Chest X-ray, AP view. Patient: 64 years old, sex M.
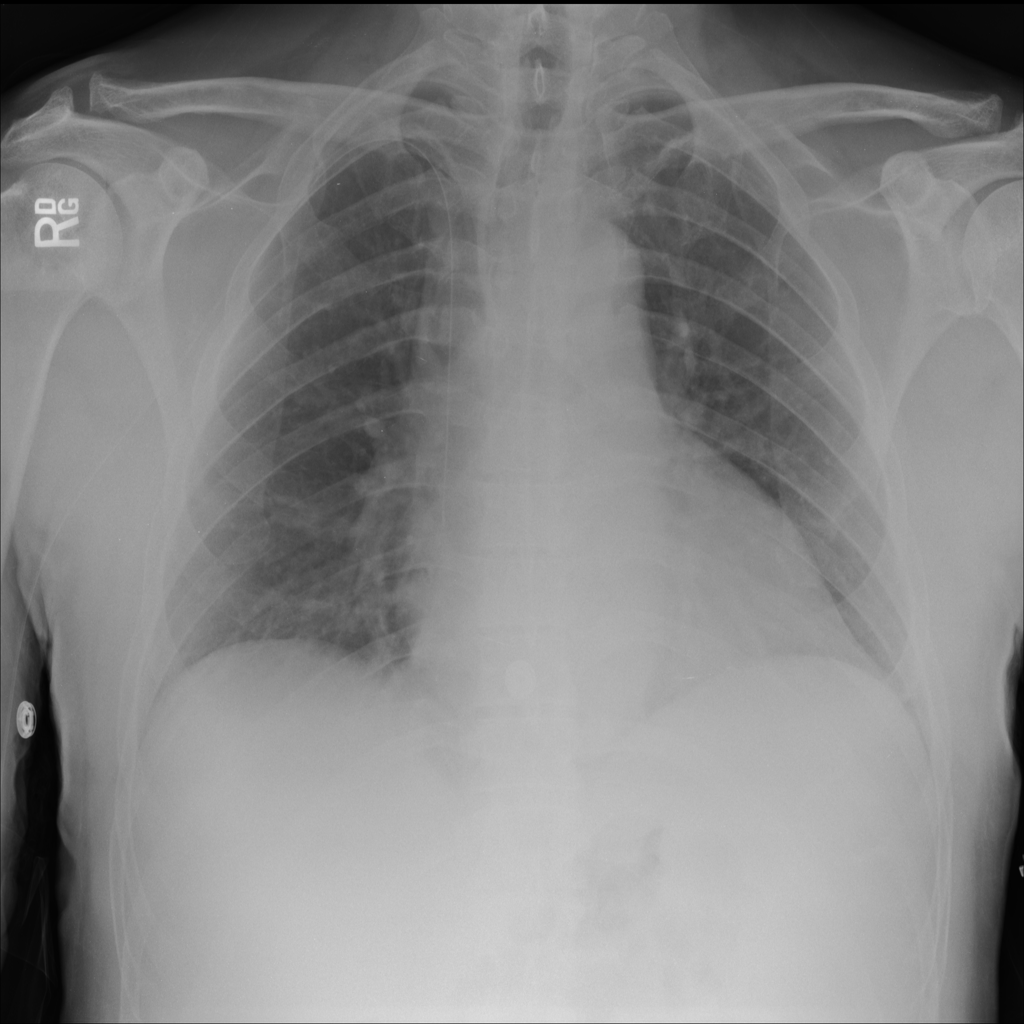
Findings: No Finding